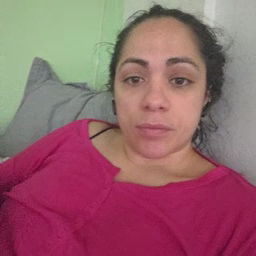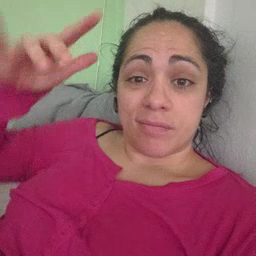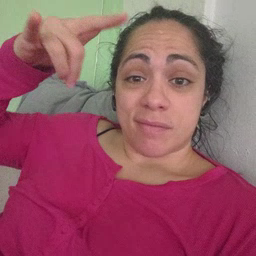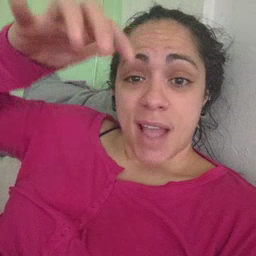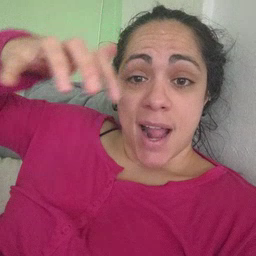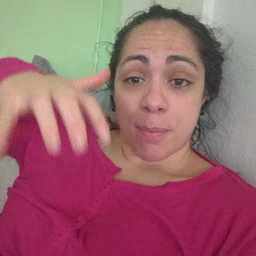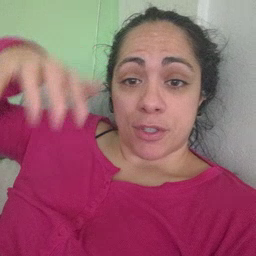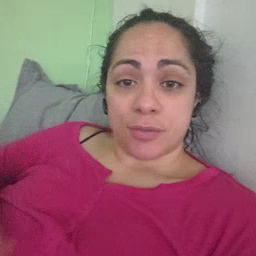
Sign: helicopter